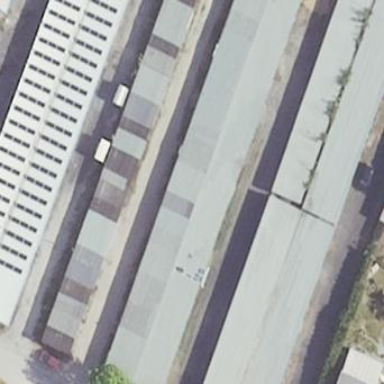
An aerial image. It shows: Group of garages.